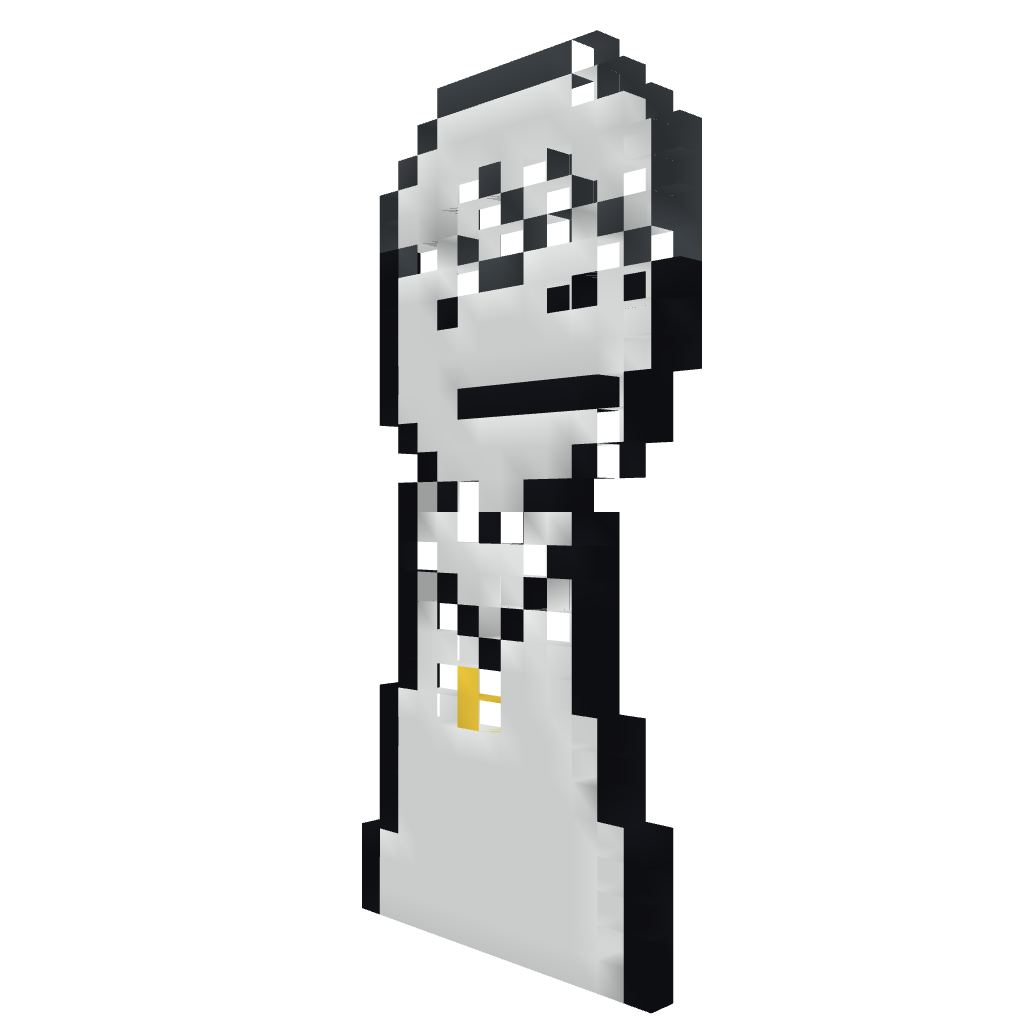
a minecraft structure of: i like trains cool